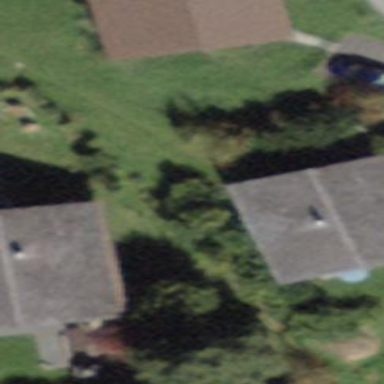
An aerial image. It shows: Simple and straightforward house.